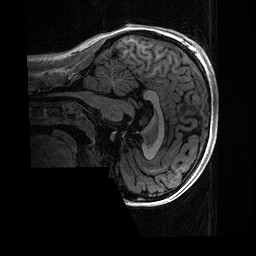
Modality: T1w
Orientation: sagittal
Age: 21
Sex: female
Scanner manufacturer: ge
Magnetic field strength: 3 T
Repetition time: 0.006952 s
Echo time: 0.00292 s